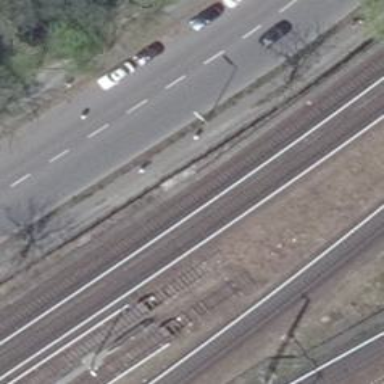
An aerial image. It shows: Light rail railway with bottom electrified rail.